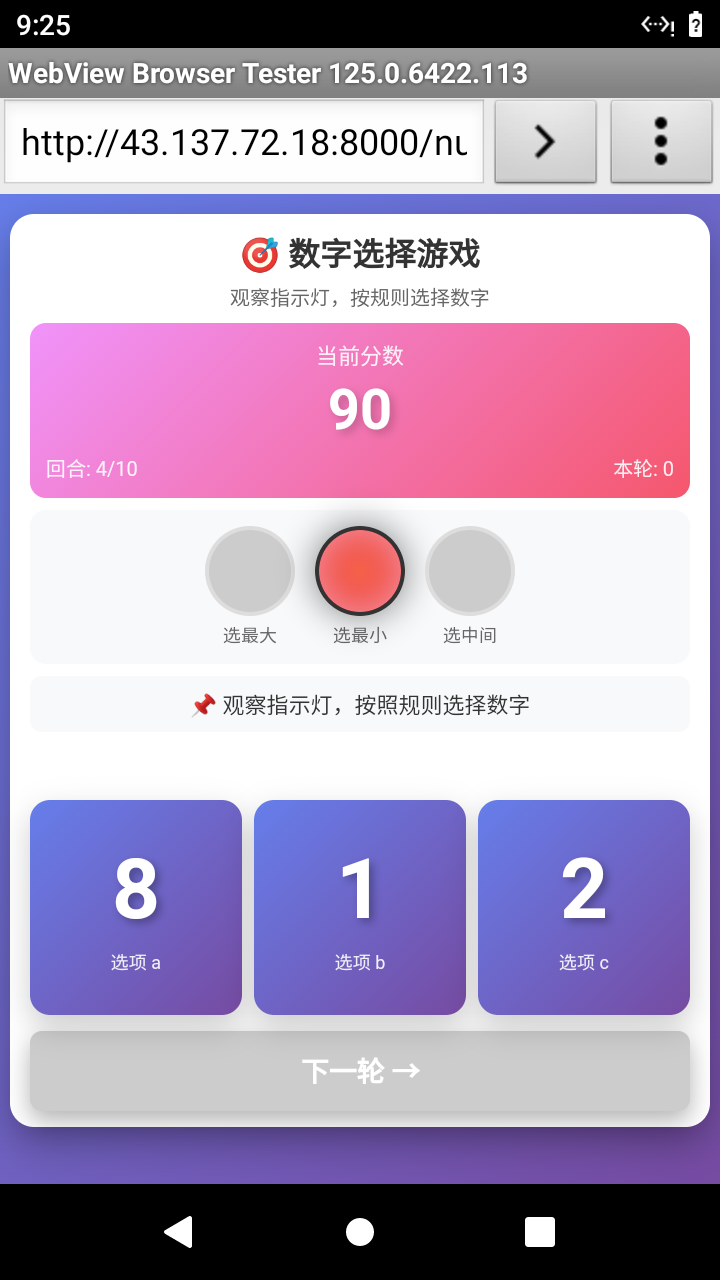

Select the correct number based on the traffic light color.
Answer: 1